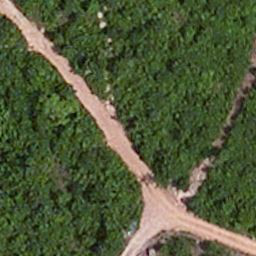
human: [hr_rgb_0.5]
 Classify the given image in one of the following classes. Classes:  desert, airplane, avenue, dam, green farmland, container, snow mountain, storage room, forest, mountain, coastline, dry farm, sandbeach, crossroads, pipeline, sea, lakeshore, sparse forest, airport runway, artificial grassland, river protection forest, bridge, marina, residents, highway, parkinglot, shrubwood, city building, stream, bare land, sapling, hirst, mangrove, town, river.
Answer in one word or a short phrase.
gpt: avenue